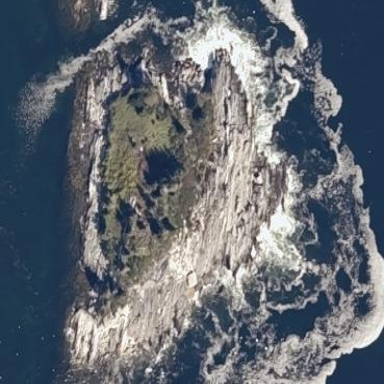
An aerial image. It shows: Island with natural coastline.